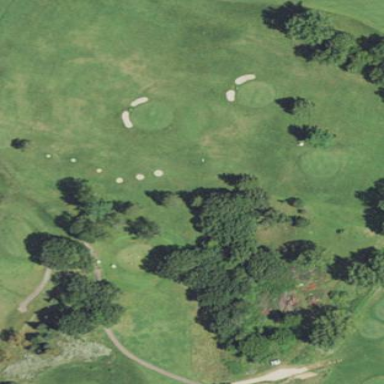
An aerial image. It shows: Driving range for golf on grass.